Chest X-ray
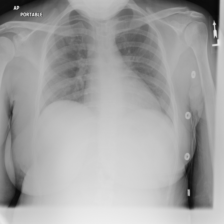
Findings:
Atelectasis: negative
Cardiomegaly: negative
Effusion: negative
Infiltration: negative
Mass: negative
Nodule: negative
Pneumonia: negative
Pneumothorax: negative
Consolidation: negative
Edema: negative
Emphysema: negative
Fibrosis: negative
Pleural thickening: negative
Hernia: negative